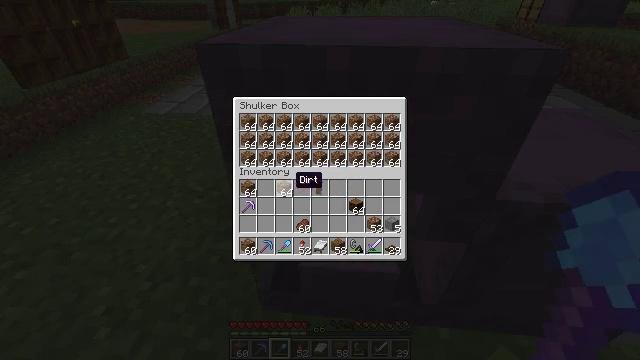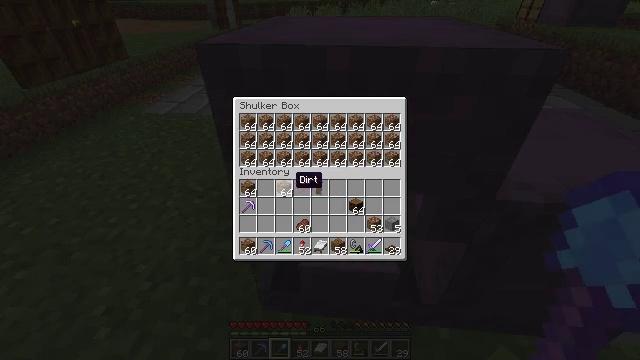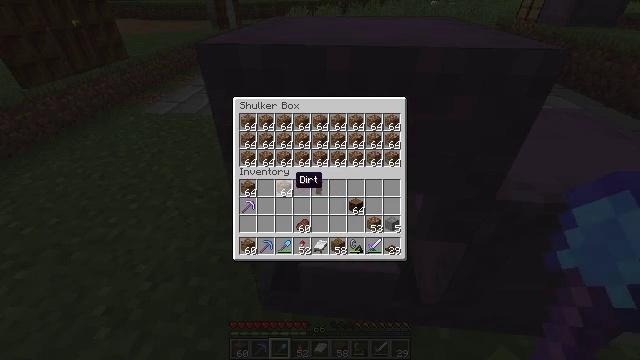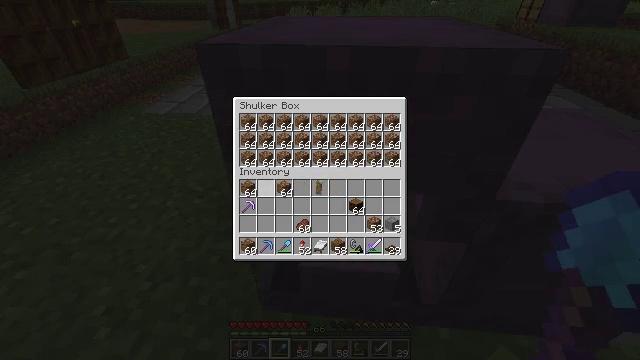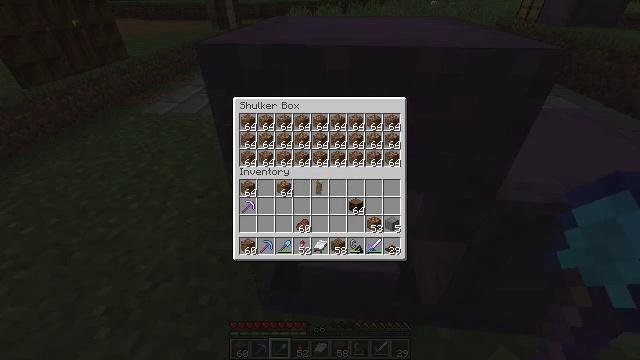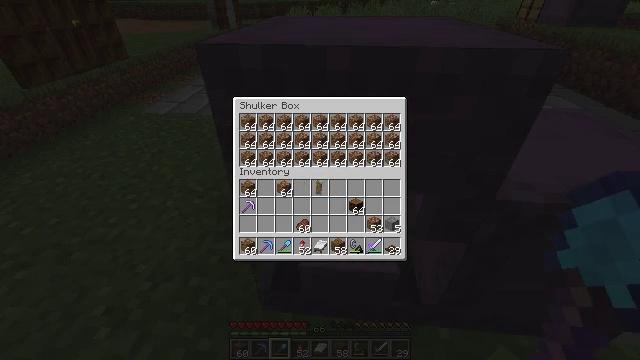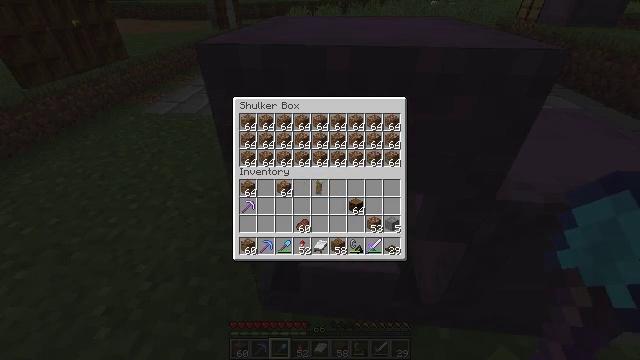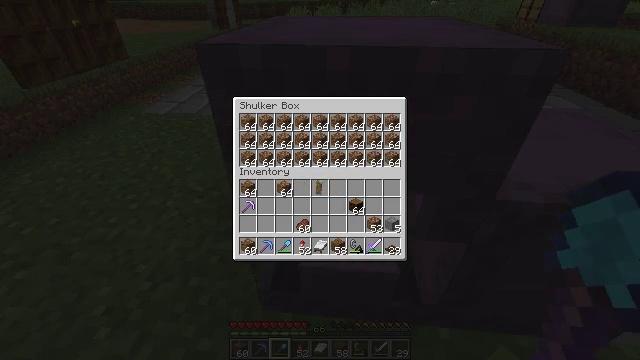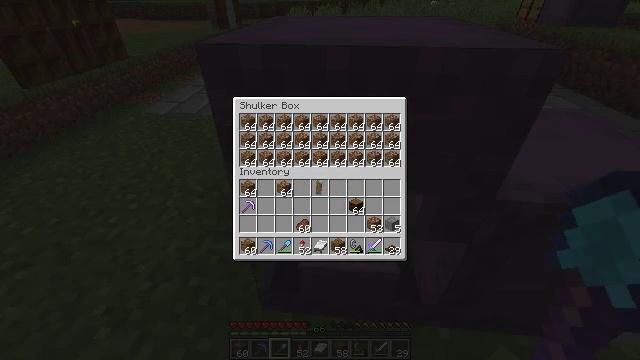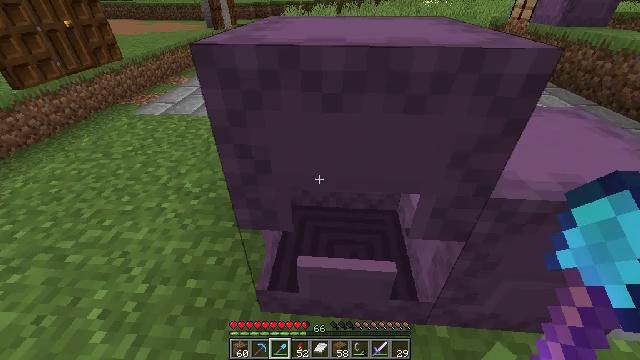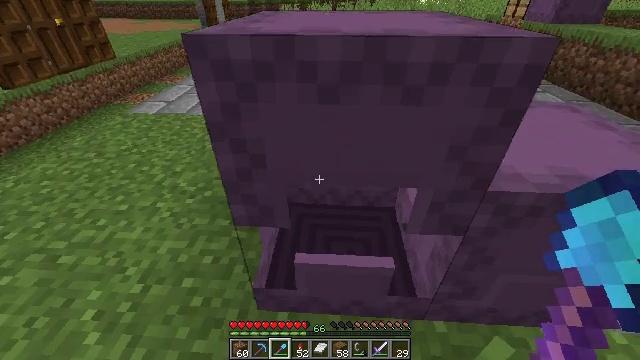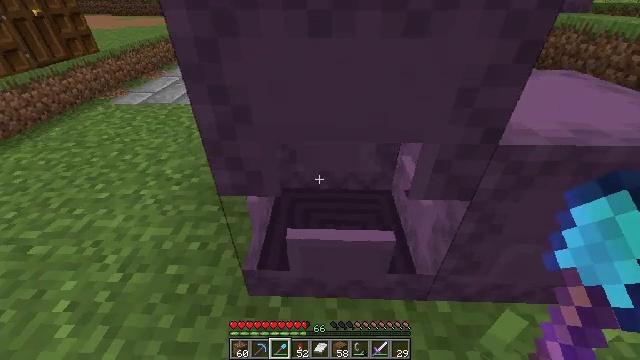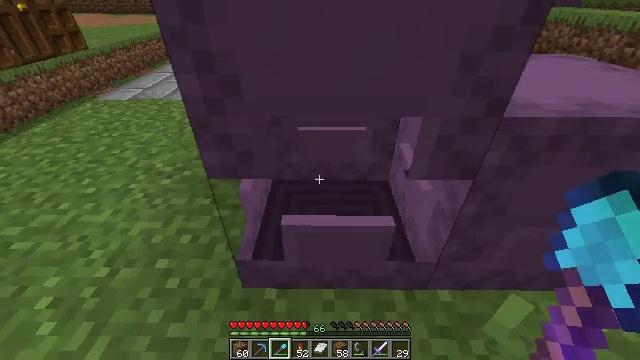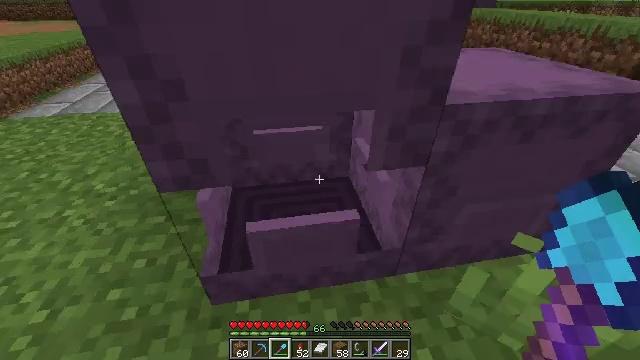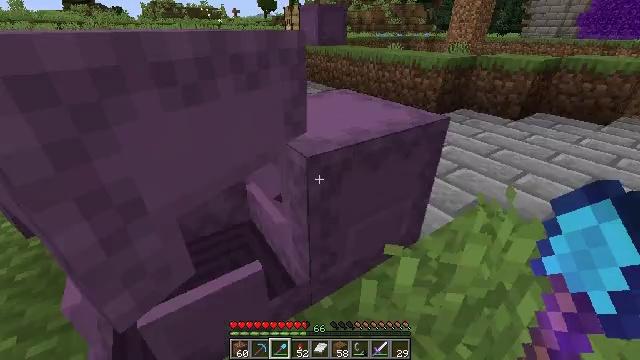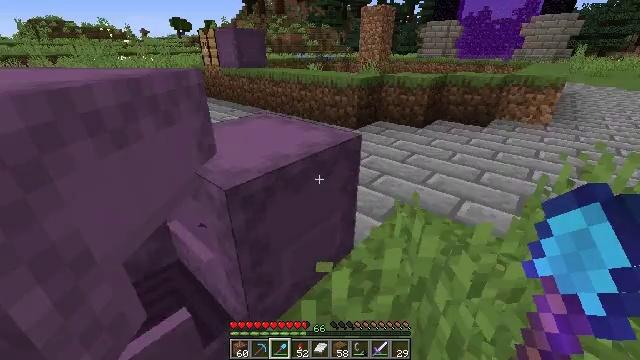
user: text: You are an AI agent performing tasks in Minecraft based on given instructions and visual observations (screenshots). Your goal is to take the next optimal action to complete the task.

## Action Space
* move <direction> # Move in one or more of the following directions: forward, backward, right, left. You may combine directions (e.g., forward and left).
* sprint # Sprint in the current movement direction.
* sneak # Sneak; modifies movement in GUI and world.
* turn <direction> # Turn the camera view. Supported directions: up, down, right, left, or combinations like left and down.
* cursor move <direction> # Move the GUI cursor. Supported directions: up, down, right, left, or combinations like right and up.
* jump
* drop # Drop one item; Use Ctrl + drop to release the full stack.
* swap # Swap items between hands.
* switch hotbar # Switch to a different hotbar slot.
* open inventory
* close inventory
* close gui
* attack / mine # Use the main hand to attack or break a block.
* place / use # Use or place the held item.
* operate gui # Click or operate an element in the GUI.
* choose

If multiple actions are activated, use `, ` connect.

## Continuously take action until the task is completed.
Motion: motion action
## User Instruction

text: Produce stone brick slabs at the crafting table.
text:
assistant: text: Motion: sneak, choose
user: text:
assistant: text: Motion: sneak, choose
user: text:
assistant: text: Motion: sneak, cursor move left, choose
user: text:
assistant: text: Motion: sneak, cursor move left
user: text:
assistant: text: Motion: sneak
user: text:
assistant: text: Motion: sneak, choose
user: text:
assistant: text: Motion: sneak, choose
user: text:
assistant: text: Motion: sneak, choose
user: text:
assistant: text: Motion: sneak, close inventory
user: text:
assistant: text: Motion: sneak, close inventory
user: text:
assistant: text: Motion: sneak, turn right, close inventory
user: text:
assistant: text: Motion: sneak, turn right
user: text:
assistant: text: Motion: turn right
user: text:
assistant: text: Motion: move right, turn right and up
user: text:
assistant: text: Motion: move right, turn right and up
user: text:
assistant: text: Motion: move forward and move right, turn right and up
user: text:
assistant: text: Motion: move forward and move right
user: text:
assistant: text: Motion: move forward and move right
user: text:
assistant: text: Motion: move forward and move right
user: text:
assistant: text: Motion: move forward and move right, turn left
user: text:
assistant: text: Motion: move forward and move right, turn left
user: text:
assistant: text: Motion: move forward and move right, turn left and up
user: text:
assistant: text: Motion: move forward and move right, turn left and up
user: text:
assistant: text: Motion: move forward and move right, turn left and up
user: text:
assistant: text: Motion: move forward, turn left and up
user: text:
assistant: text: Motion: move forward, turn left and up
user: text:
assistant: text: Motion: move forward, turn left and up
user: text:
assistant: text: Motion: move forward
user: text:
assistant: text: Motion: move forward
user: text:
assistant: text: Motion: move forward